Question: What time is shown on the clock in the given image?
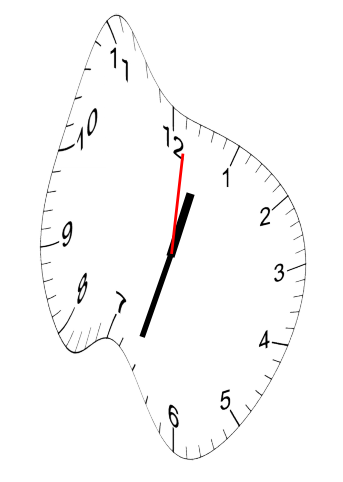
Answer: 12:33:01